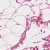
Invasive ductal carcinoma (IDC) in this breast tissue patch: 0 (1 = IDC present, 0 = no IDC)